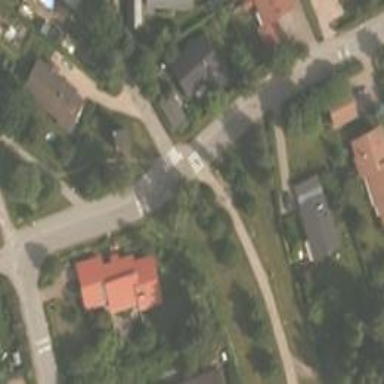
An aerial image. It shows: Marked crossing on the road.